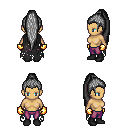
a pixel art fantasy rpg character, female body template, human, tanned skin, black tattered cape, magenta pants, gray extra-long topknot hairstyle, gold gloves, black shoes, four views (front, back, left, right), 2x2 character sprite sheet, small pixel art, hard edges, no anti-aliasing